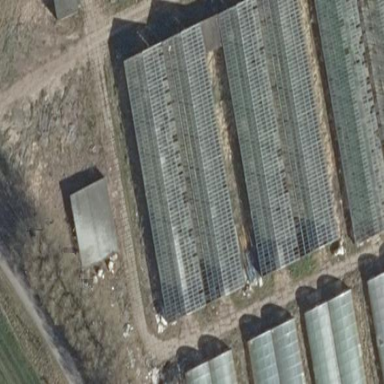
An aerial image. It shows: Greenhouse.